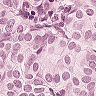
Metastatic tissue present: yes